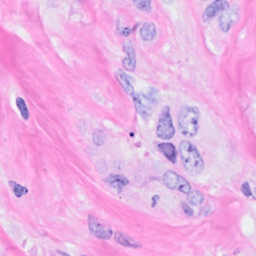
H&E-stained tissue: Breast